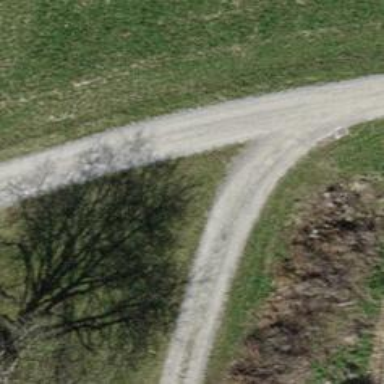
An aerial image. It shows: Track with pebblestone surface graded as grade3.